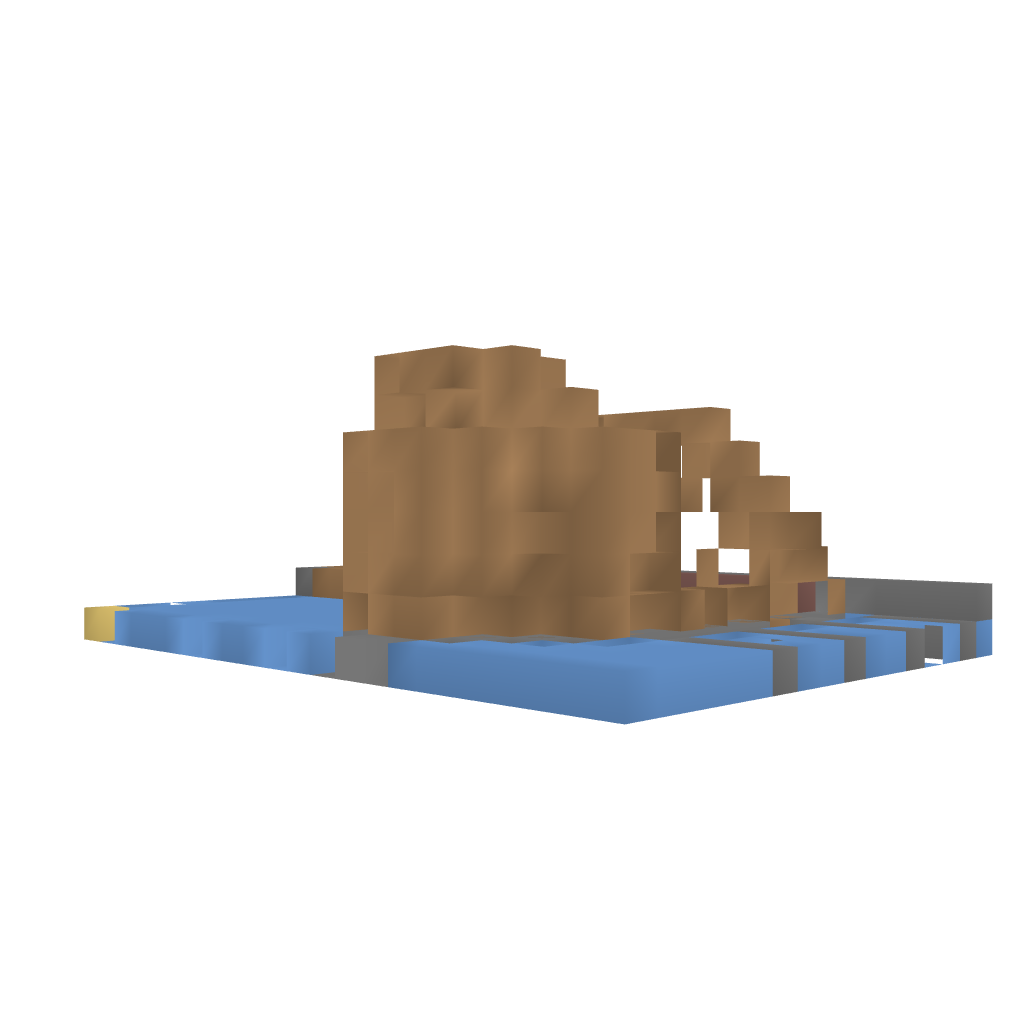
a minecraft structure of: cool boat dock bad low quality